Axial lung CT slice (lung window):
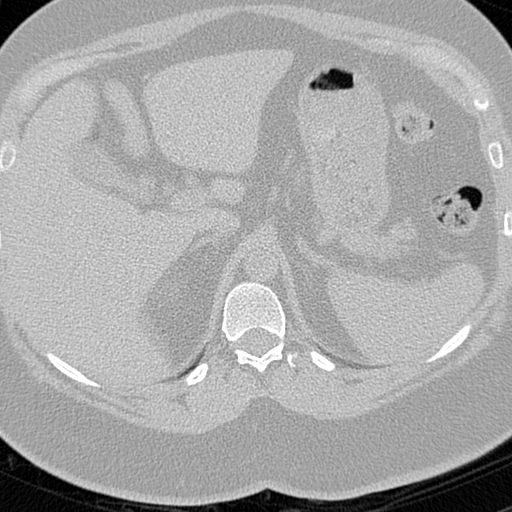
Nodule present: no